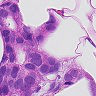
Metastatic tissue present: yes